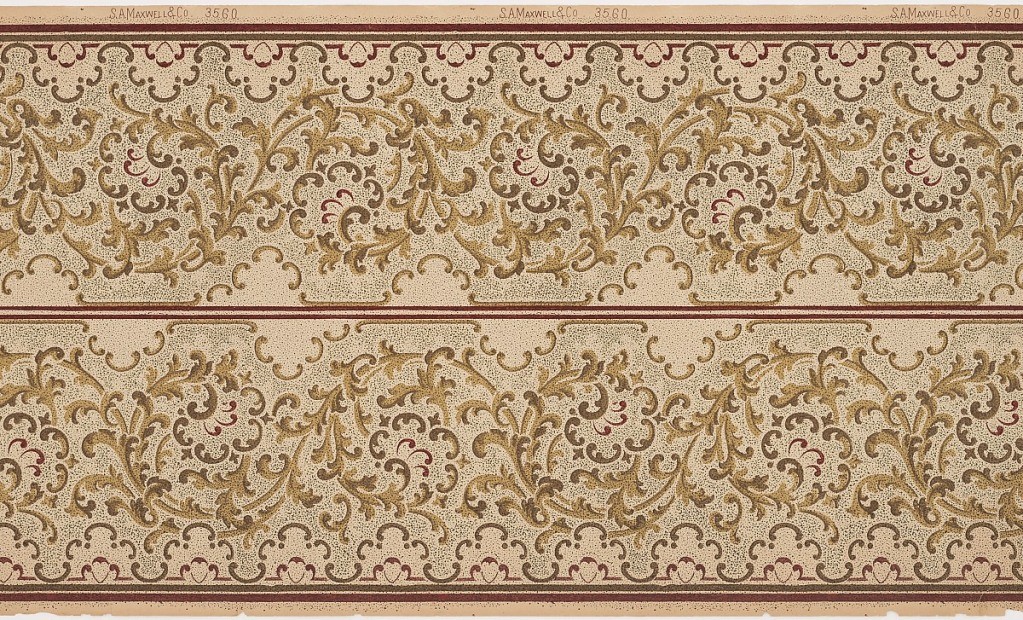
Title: Frieze
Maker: Maxwell & Co., S.A., Chicago, Illinois, USA
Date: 1905–1915
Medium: Machine-printed paper
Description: Rinceaux composed of acanthus scrolls, c-curves, allover spotted background. Printed in burgundy, light green and tan on light ground. Two borders printed across the width.